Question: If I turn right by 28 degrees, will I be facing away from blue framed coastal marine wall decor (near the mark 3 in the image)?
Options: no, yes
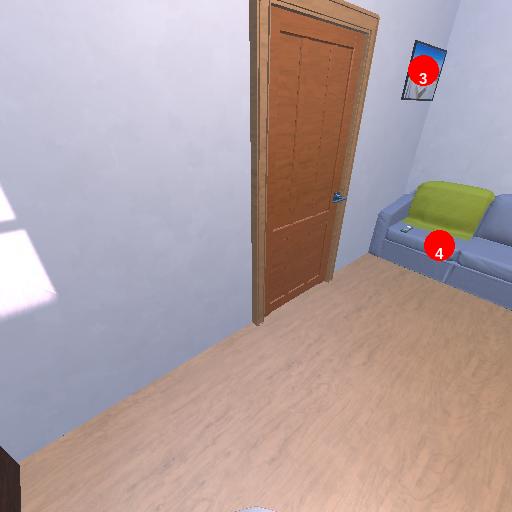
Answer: no